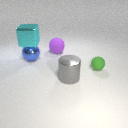
large blue metal sphere behind large gray metal cylinder